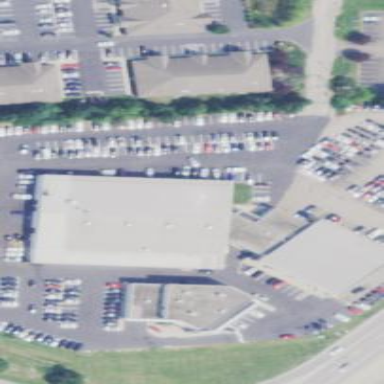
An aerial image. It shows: Commercial building with car shop.